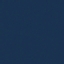
Land use / land cover: SeaLake